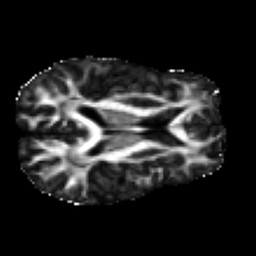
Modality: FA
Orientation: axial
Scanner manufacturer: ge
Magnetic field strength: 3 T
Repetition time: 7.98 s
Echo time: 0.0701 s